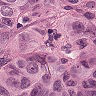
Metastatic tissue present: yes